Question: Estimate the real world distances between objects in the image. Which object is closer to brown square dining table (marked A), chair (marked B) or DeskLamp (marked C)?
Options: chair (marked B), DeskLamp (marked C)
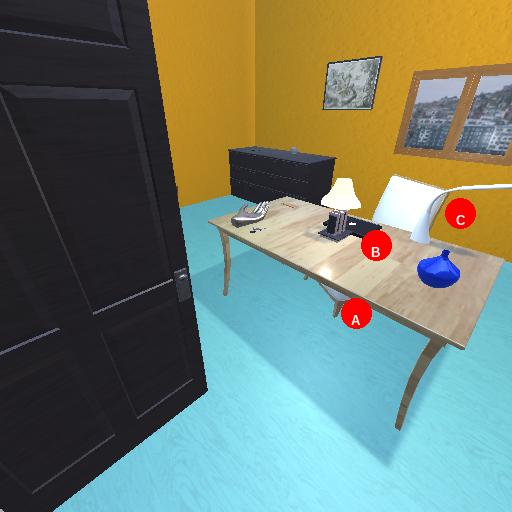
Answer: chair (marked B)